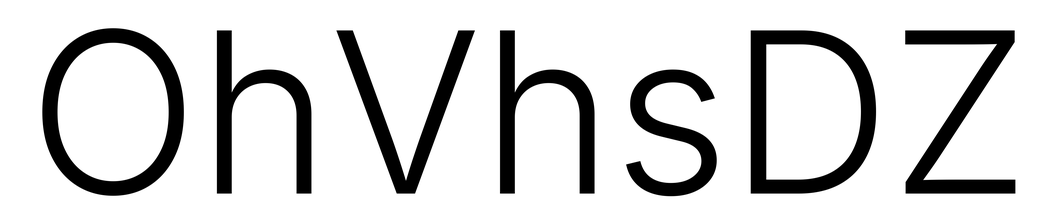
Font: Inter_Light